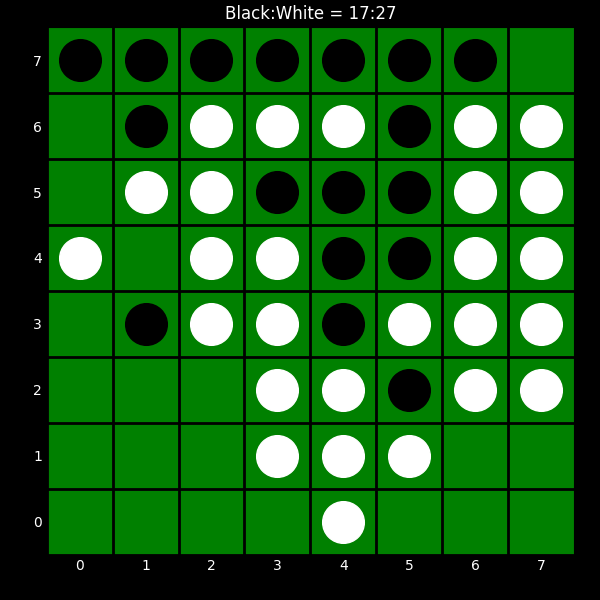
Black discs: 17
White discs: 27